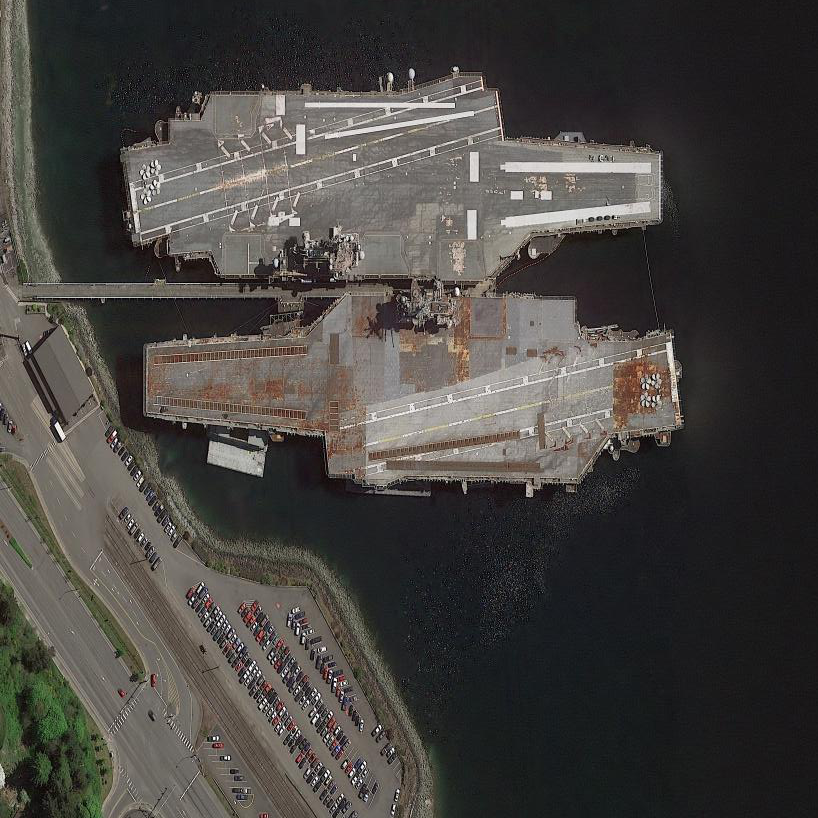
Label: aircraft_carrier